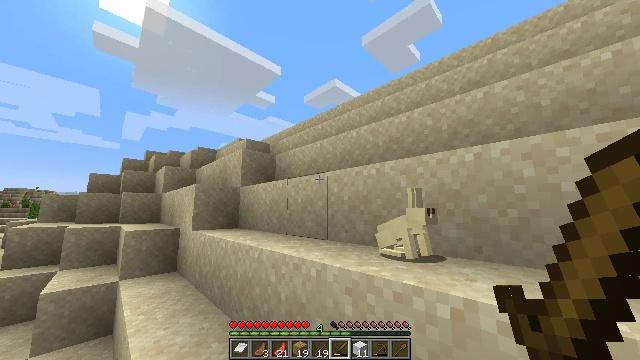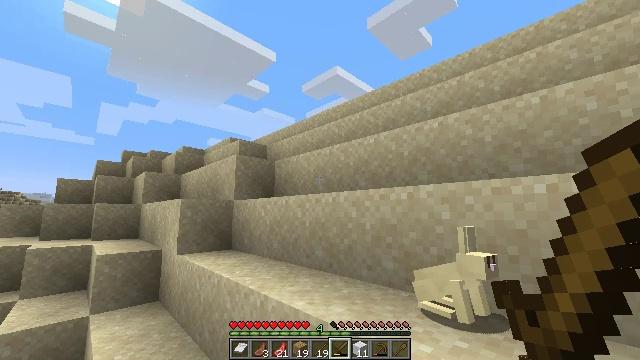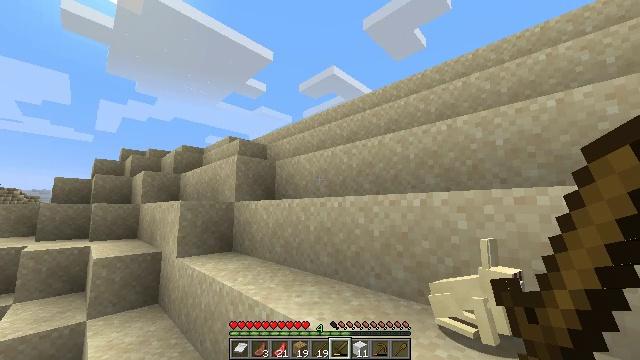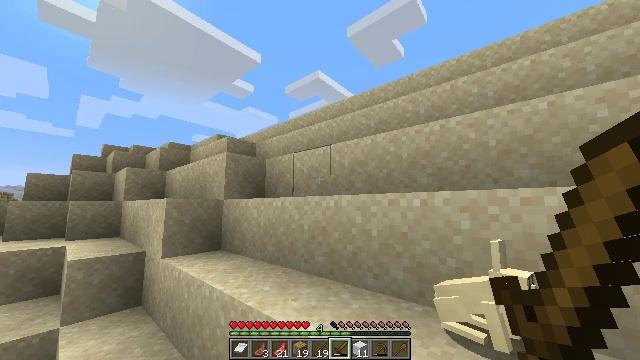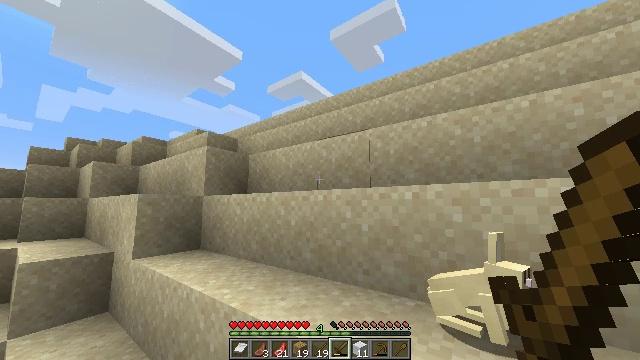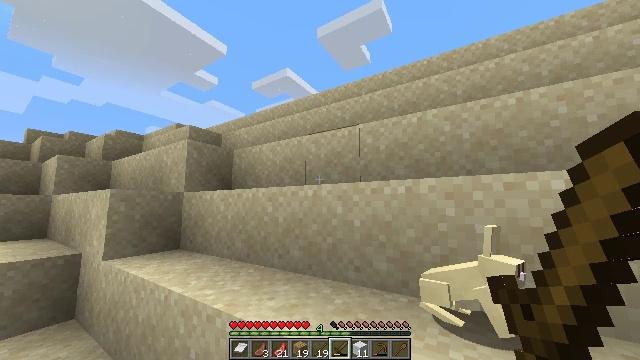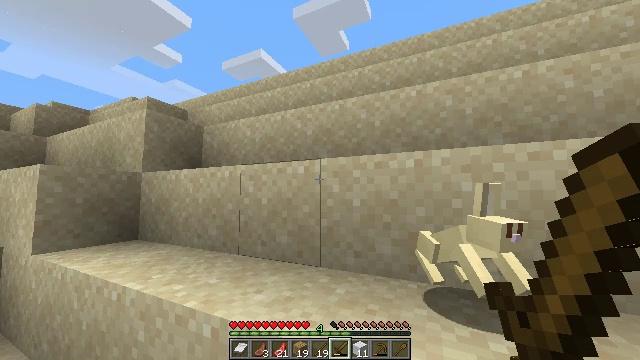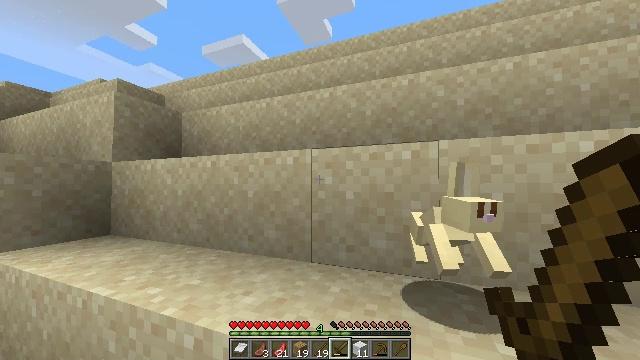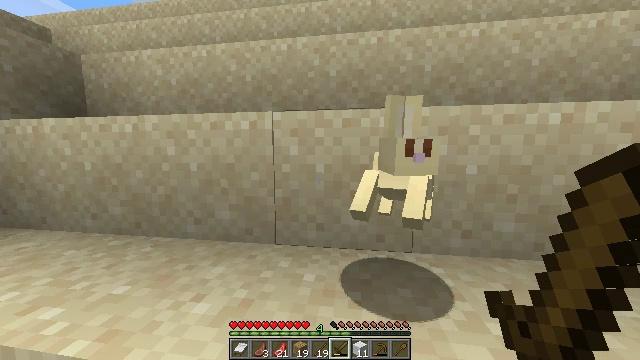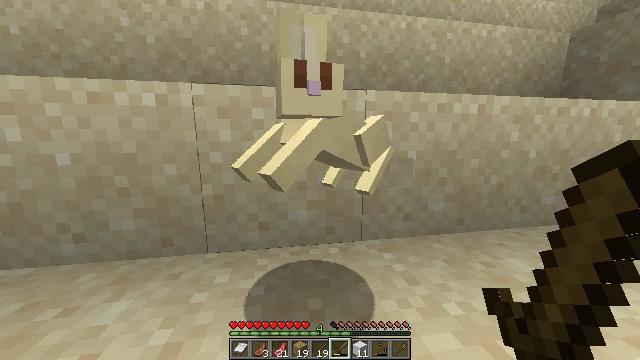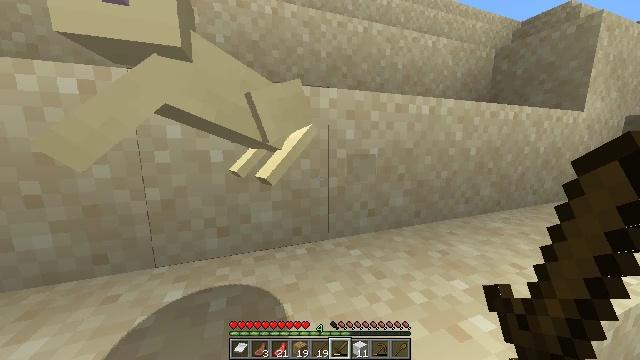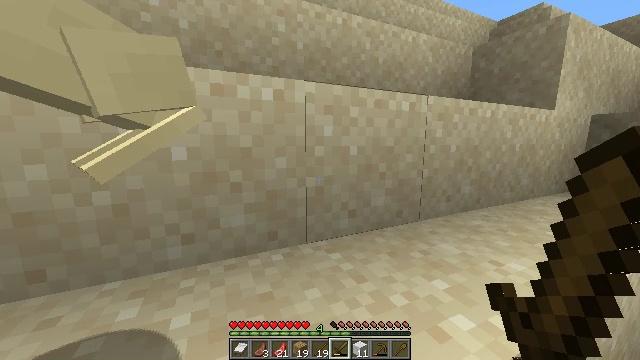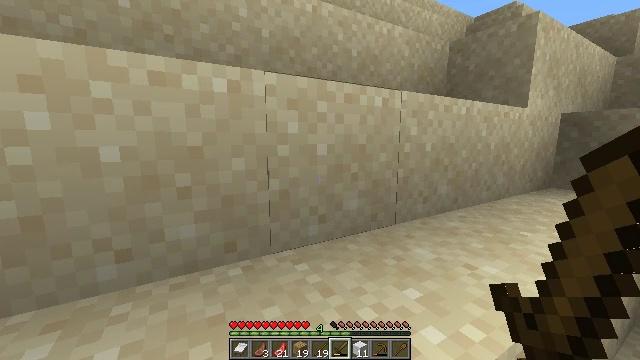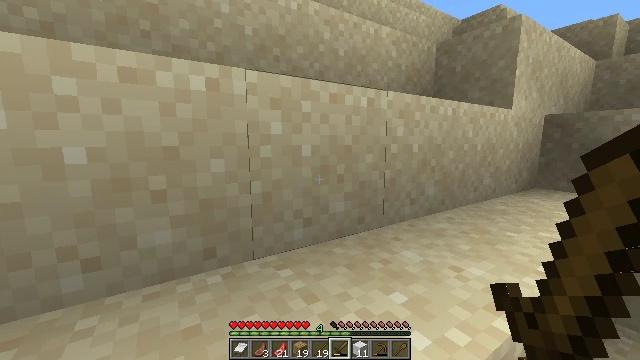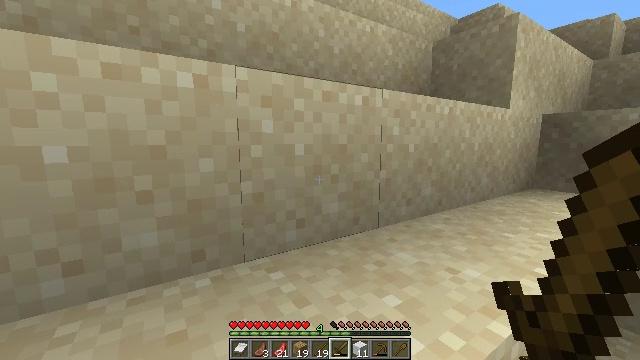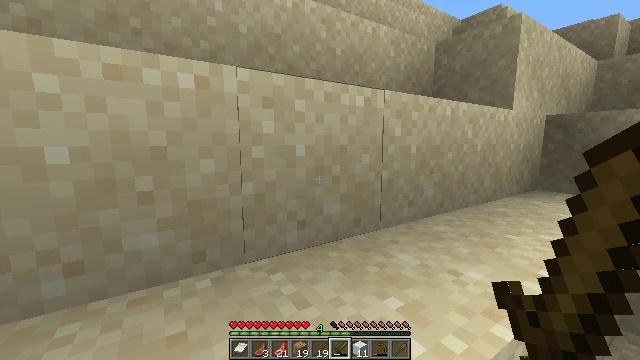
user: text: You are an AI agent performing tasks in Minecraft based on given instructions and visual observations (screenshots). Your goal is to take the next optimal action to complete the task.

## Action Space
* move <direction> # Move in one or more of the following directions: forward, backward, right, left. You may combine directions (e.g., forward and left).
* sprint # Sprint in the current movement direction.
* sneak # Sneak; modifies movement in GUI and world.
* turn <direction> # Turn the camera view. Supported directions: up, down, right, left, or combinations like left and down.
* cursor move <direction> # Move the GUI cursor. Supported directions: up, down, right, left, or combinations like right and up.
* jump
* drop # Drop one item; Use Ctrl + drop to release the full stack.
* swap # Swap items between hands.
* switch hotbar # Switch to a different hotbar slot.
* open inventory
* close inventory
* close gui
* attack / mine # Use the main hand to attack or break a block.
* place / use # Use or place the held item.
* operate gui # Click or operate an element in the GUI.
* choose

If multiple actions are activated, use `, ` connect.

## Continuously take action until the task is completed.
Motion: motion action
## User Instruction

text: Kill the rabbit.
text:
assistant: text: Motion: move forward, sprint, jump
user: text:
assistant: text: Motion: move forward, sprint, jump
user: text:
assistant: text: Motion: move forward, sprint, turn right
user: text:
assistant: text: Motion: move forward, sprint, turn right
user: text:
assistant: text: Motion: move forward, sprint, turn right
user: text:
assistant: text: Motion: move forward, sprint, turn right and down
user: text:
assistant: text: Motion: move forward, sprint, turn right and down
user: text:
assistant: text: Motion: move forward, sprint, turn right and down
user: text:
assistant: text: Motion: move forward, sprint, turn right and down
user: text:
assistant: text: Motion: move forward, sprint, turn right
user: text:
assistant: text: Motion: move forward, sprint, turn right
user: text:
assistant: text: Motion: move forward, sprint, turn right
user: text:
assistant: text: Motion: sprint, turn right
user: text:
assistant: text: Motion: no_op
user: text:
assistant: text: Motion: no_op
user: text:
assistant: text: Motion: turn left
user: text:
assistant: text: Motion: turn left
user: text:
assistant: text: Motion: turn left
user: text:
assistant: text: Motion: turn left and up
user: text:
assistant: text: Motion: turn left and up
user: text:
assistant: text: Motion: turn left and up
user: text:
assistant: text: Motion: turn left
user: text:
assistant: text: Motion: turn left
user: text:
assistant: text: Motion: turn left and down
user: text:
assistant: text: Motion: turn left and down
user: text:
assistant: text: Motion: no_op
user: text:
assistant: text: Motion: no_op
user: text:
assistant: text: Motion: turn down
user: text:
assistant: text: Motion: turn down
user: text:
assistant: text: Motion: turn left and down